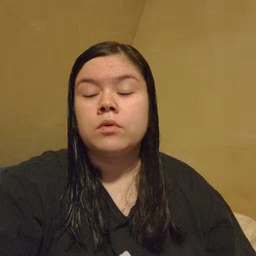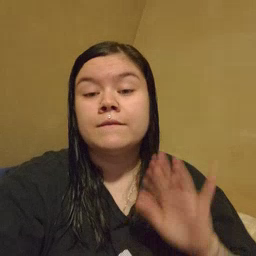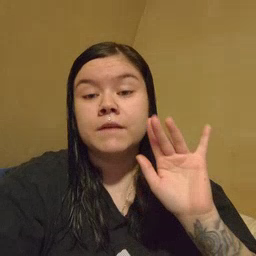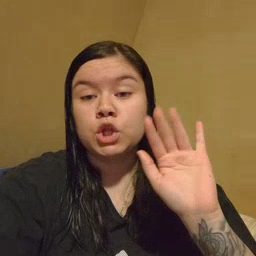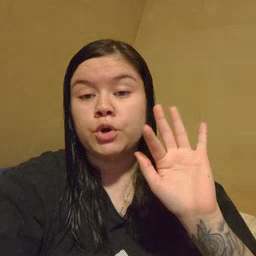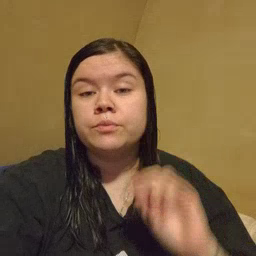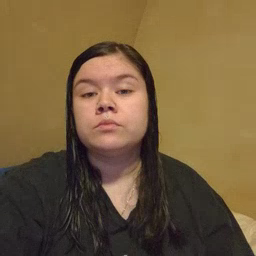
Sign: finger